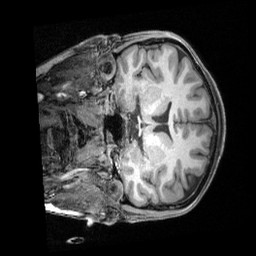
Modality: T1w
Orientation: coronal
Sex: female
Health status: ill
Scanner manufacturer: siemens
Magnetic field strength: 3 T
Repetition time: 2.4 s
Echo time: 0.00201 s